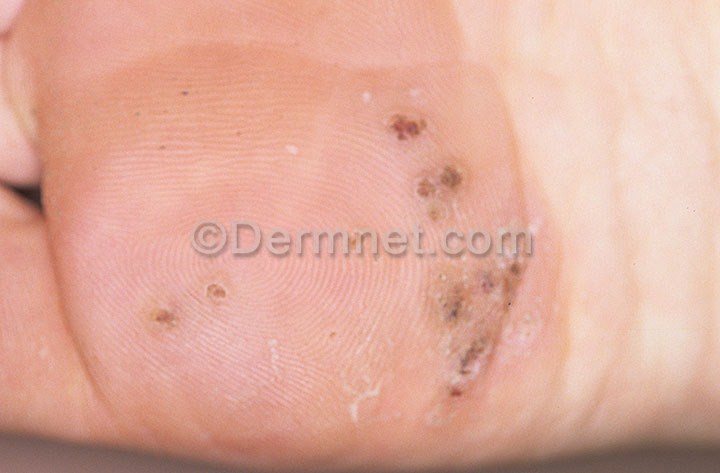
Disease: Warts Molluscum and other Viral Infections